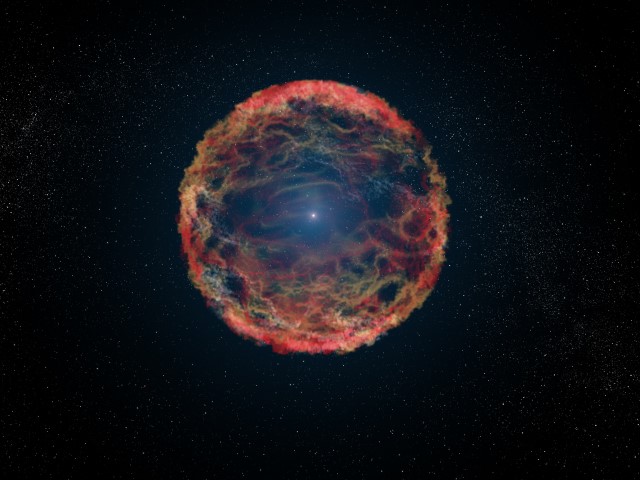
Hubble Finds Supernova Companion Star after Two Decades of Searching Hubble Finds Supernova Companion Star after Two Decades of Searching, n, nasa, galaxy, supernova, hubble, hubblespacetelescope